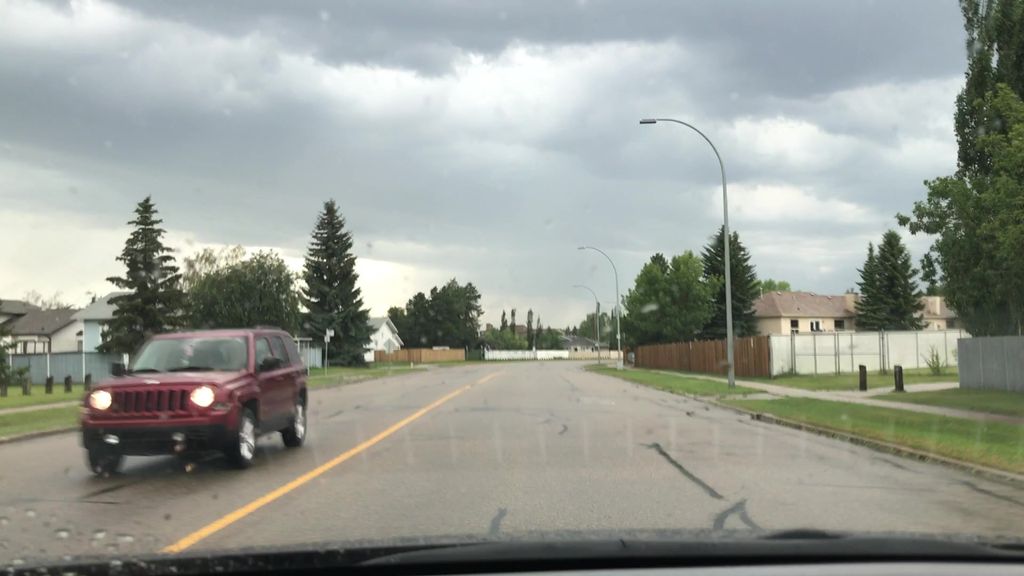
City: edmonton